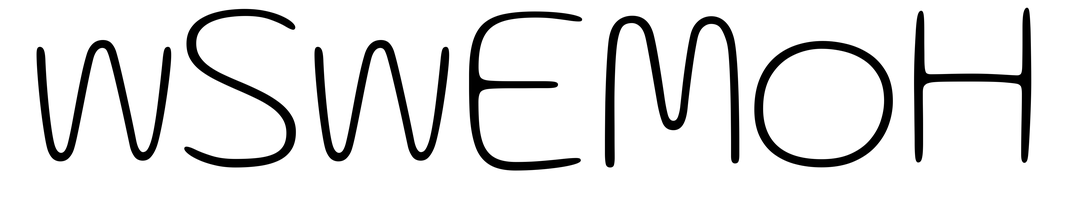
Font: Gluten_Thin